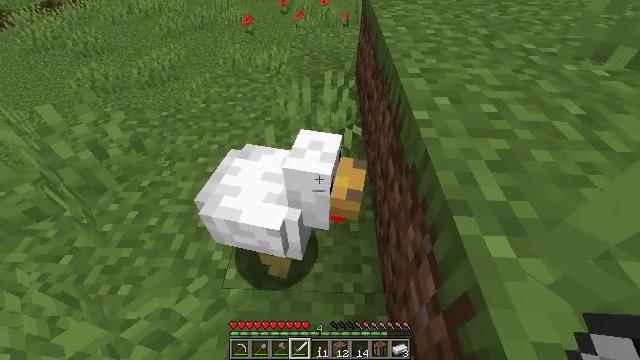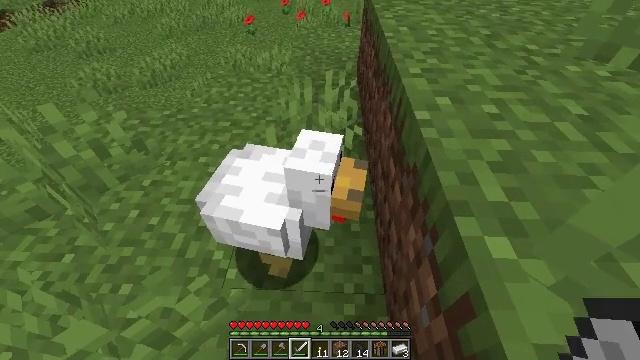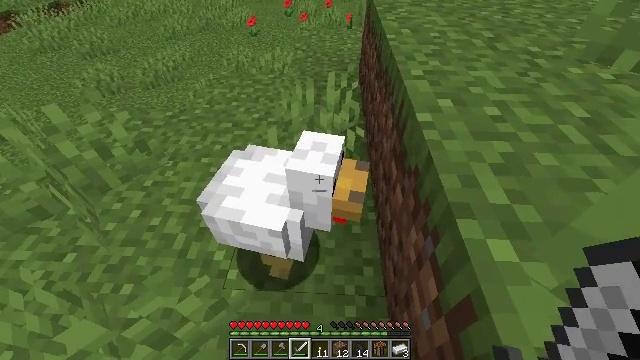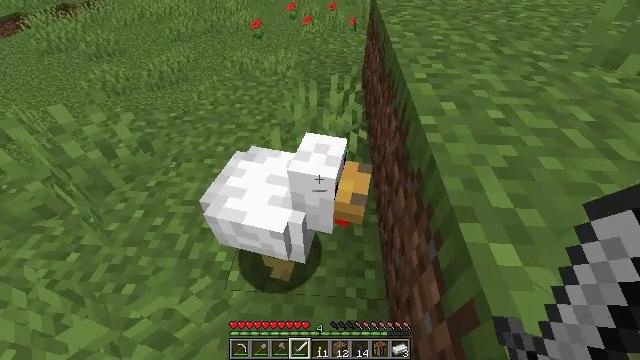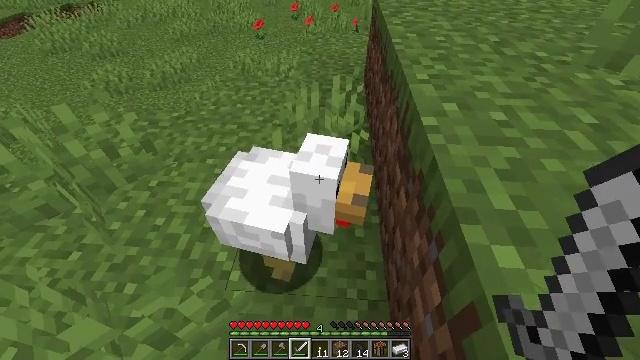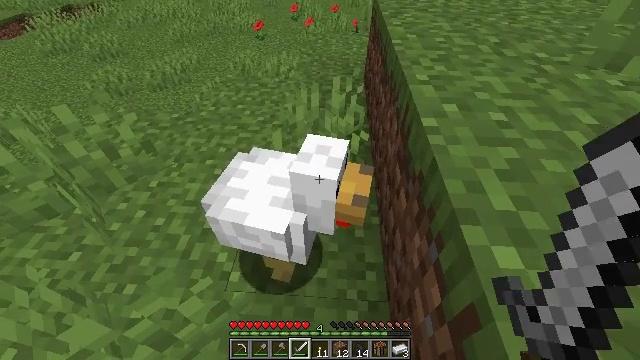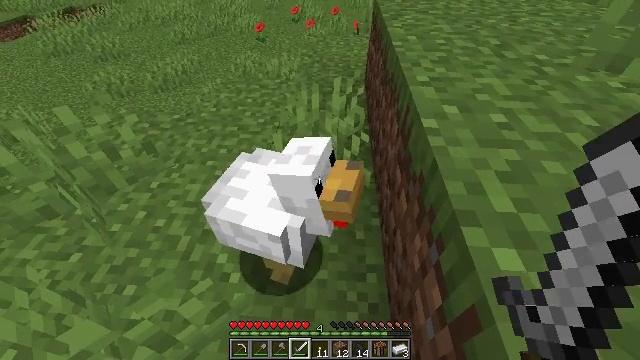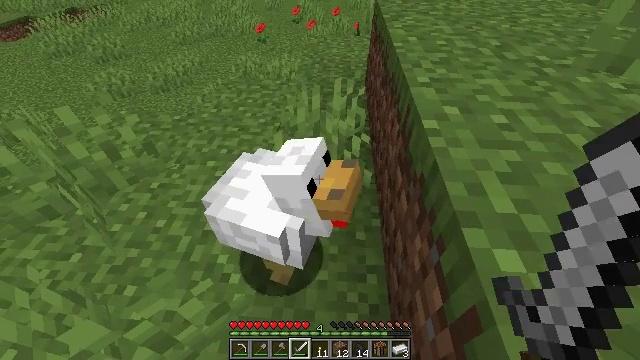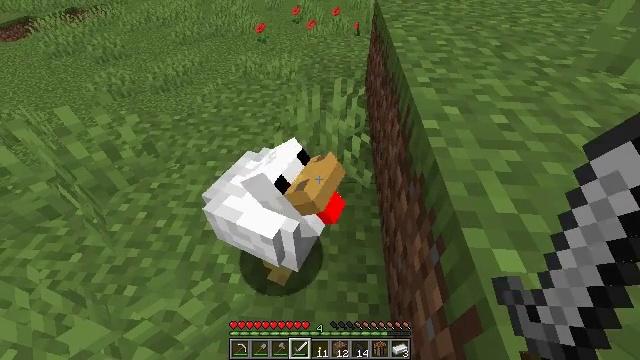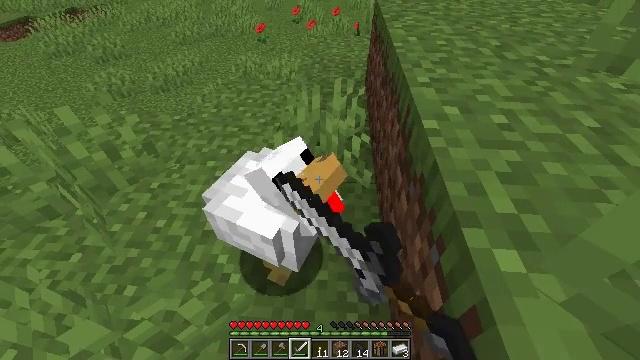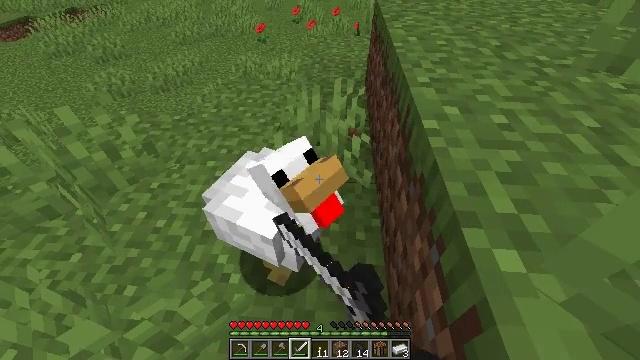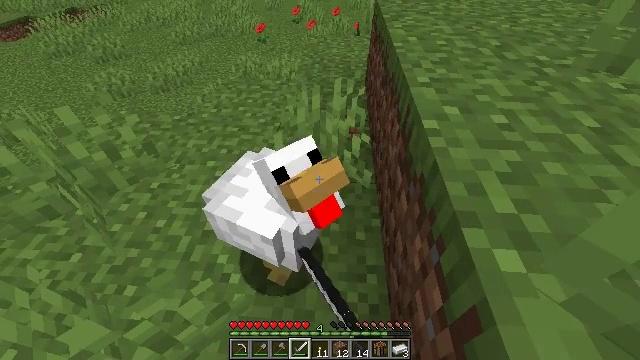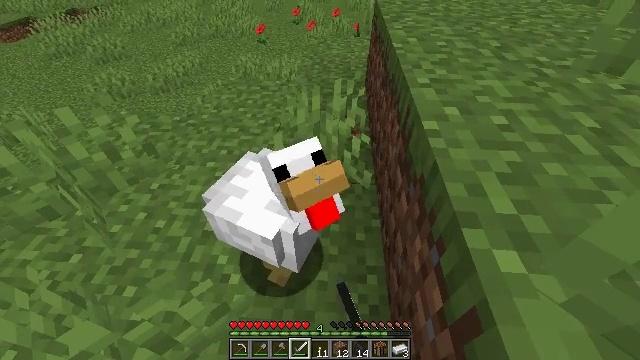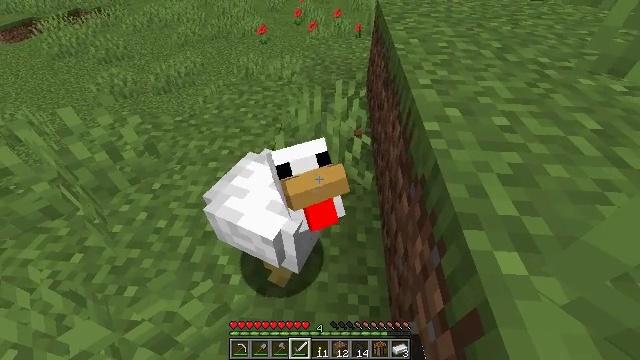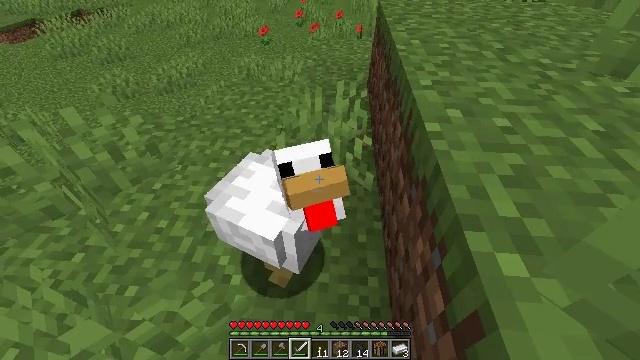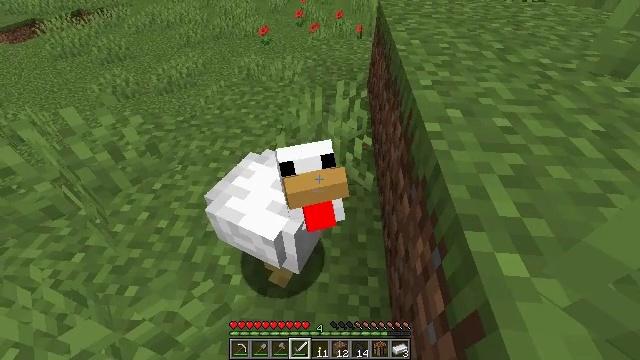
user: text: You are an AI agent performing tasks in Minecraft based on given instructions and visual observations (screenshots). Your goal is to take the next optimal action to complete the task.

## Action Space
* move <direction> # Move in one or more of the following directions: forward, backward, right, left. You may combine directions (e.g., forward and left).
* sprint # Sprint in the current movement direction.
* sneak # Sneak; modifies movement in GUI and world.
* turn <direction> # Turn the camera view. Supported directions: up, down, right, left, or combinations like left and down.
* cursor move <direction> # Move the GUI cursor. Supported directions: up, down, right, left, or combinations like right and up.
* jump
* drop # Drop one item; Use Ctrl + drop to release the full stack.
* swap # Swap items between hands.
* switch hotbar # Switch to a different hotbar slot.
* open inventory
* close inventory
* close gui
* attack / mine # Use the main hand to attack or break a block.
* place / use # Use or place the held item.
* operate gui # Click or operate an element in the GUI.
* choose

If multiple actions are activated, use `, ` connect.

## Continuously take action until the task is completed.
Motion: motion action
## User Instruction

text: Hunt animals.
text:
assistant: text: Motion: no_op
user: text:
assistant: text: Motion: no_op
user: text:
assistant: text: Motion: no_op
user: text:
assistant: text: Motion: no_op
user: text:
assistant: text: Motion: no_op
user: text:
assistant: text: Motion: no_op
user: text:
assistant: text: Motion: no_op
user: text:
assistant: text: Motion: attack / mine
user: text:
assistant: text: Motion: attack / mine
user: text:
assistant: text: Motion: attack / mine
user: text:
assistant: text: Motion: no_op
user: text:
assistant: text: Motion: no_op
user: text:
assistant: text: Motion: no_op
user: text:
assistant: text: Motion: no_op
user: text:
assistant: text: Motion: no_op
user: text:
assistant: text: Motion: no_op
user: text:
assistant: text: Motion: no_op
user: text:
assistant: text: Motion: no_op
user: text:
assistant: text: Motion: turn left
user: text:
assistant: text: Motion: turn left
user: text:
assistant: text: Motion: turn left, attack / mine
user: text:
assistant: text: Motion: attack / mine
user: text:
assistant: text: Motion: attack / mine
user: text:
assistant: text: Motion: attack / mine
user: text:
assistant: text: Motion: no_op
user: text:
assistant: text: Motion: no_op